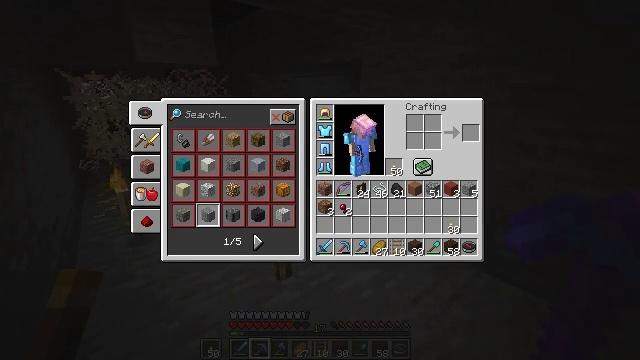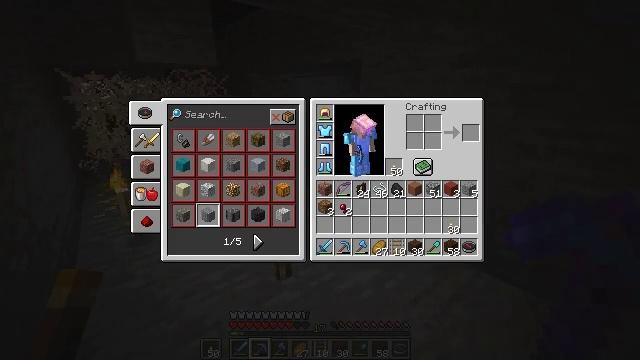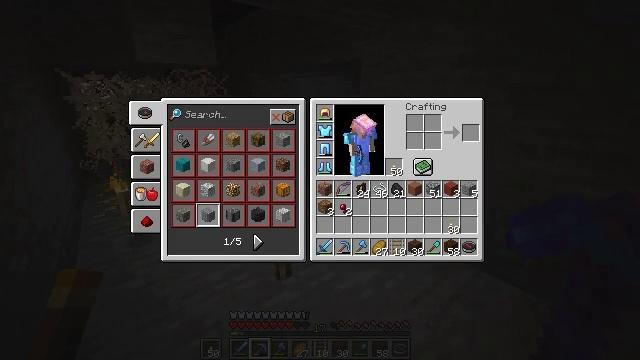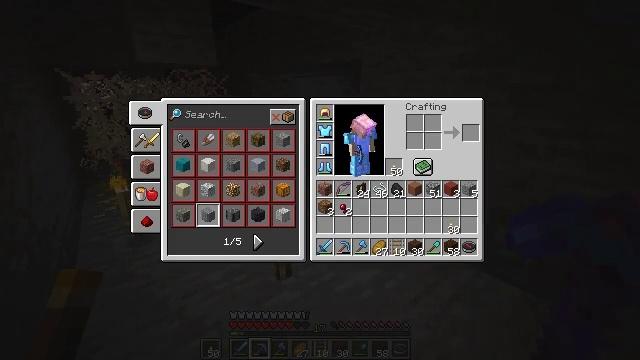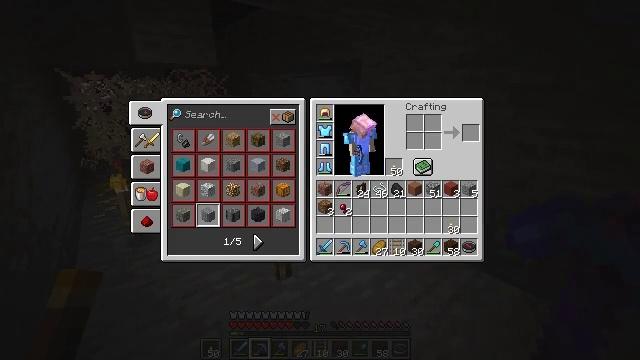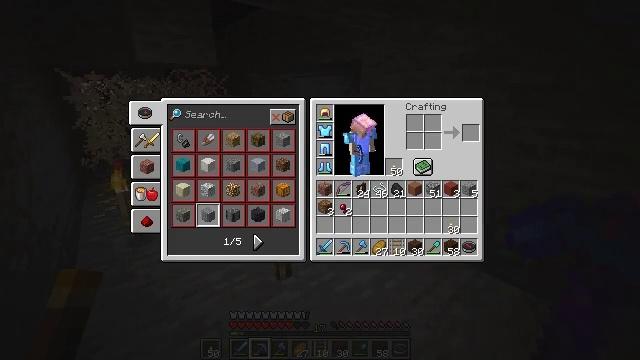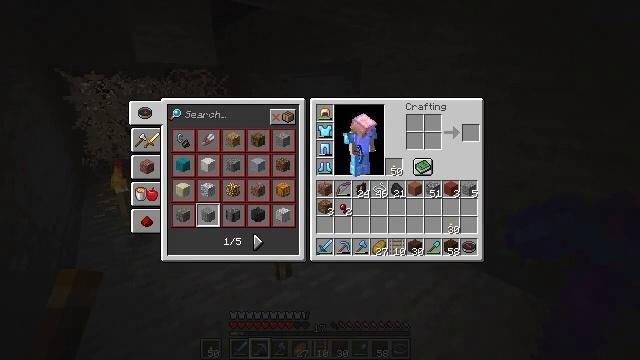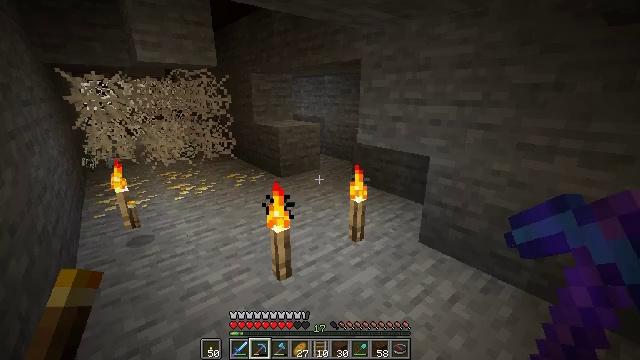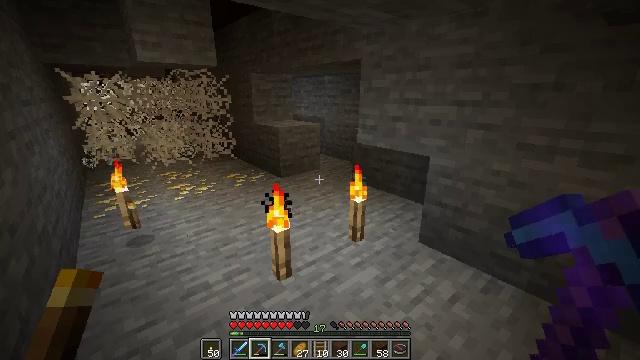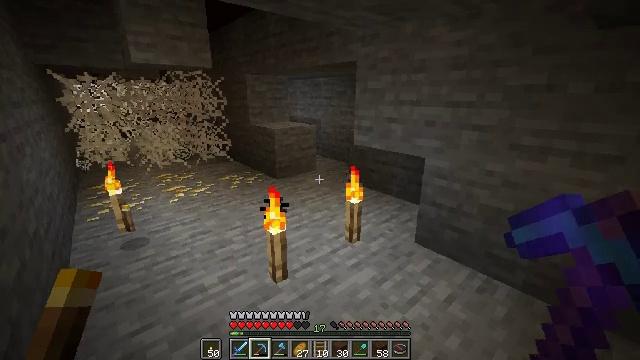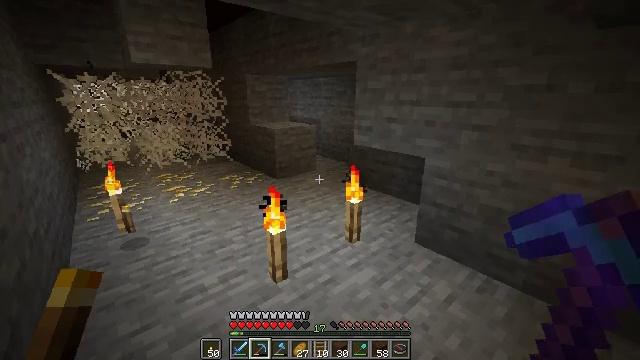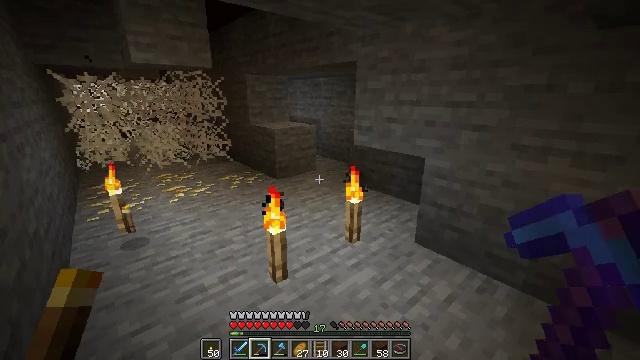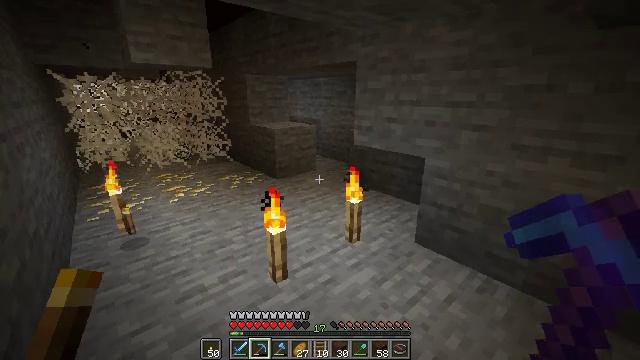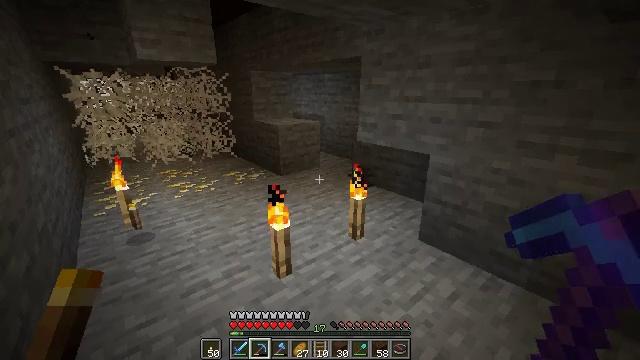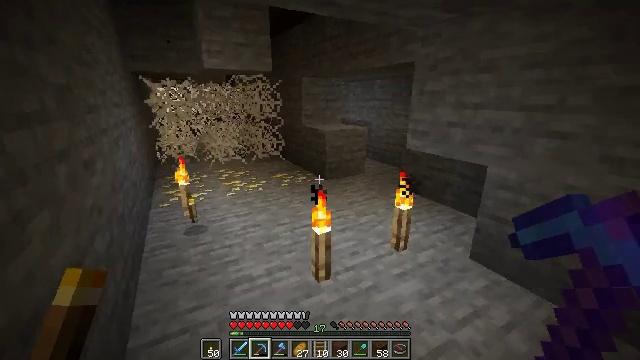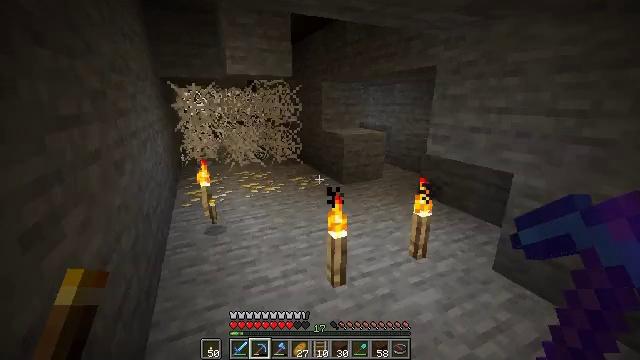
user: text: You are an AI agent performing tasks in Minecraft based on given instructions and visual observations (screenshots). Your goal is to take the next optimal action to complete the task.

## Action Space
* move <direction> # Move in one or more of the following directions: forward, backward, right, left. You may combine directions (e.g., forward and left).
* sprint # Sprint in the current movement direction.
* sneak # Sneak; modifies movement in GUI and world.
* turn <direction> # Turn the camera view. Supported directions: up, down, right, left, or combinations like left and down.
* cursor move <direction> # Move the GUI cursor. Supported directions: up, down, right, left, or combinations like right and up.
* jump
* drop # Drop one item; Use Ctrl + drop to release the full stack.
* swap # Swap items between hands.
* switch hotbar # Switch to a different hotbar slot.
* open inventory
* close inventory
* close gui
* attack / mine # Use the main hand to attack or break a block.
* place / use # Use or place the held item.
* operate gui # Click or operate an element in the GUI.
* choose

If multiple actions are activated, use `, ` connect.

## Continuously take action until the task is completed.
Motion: motion action
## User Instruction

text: Mine the torch on the wall.
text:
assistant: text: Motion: no_op
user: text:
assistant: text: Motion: no_op
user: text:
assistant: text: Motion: no_op
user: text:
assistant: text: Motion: no_op
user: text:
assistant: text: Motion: no_op
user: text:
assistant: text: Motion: no_op
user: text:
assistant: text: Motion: close inventory
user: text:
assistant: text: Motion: close inventory
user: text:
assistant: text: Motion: close inventory
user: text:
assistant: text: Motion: close inventory
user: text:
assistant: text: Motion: no_op
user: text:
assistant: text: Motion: no_op
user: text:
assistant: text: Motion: no_op
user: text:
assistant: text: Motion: turn left and up
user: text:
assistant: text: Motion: turn left
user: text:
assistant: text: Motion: move forward, turn left
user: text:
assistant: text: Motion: move forward
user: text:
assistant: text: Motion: move forward, turn right and down
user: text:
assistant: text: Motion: move forward, turn right and down
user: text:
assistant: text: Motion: move forward, turn right and down
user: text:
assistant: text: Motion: turn down
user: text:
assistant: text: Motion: turn down
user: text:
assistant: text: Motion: turn down
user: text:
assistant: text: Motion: turn right and down
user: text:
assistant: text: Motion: turn right and down
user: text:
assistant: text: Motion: turn right and down
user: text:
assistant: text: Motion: turn right and down, attack / mine
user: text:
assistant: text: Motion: attack / mine
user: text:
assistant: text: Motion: attack / mine
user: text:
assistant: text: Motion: no_op